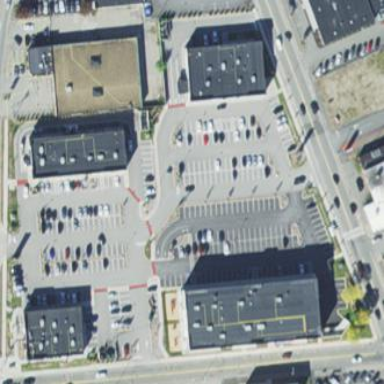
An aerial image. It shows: Retail area.